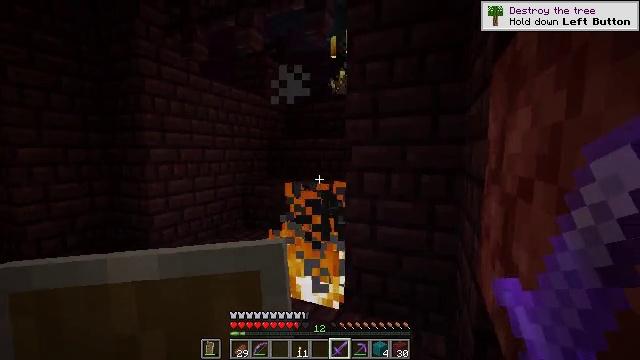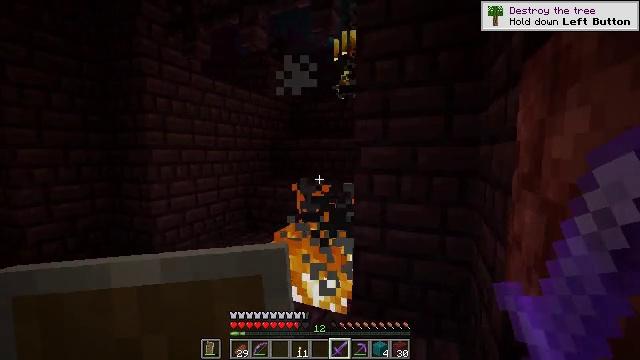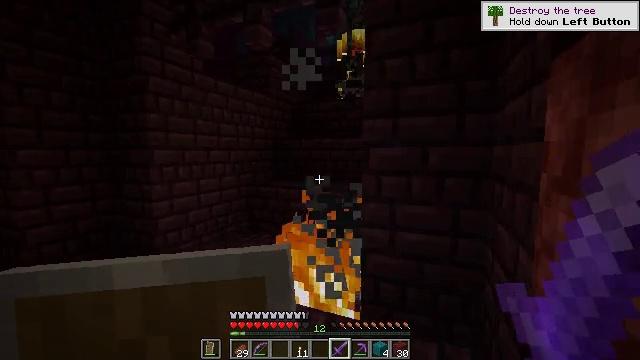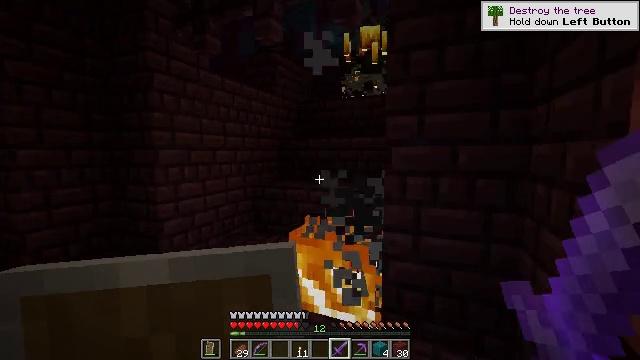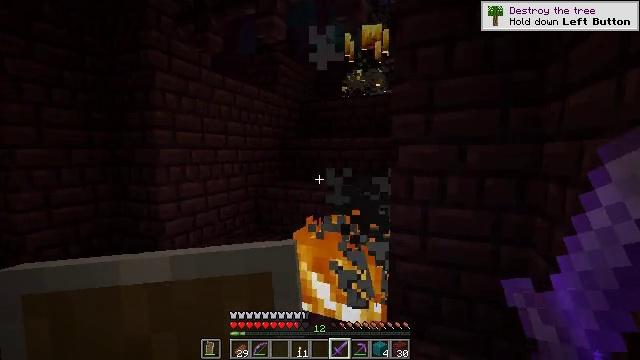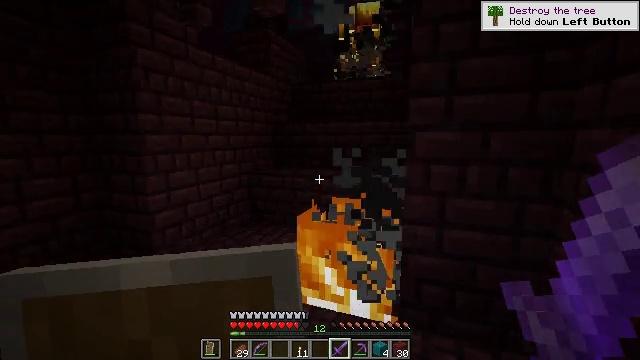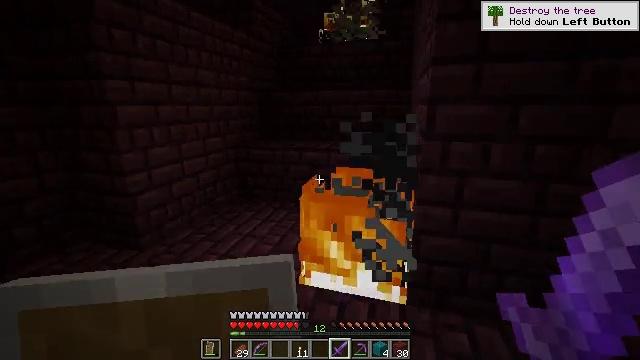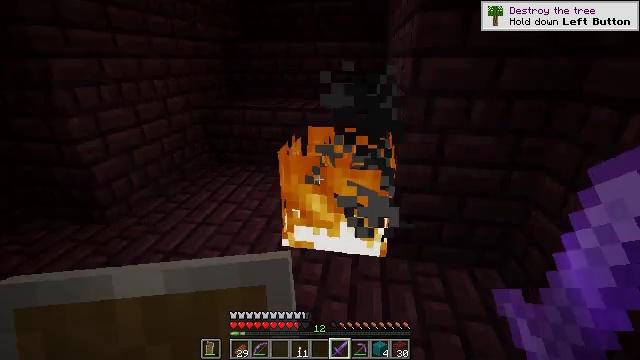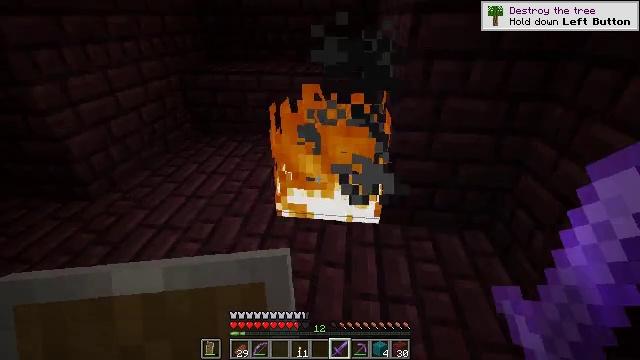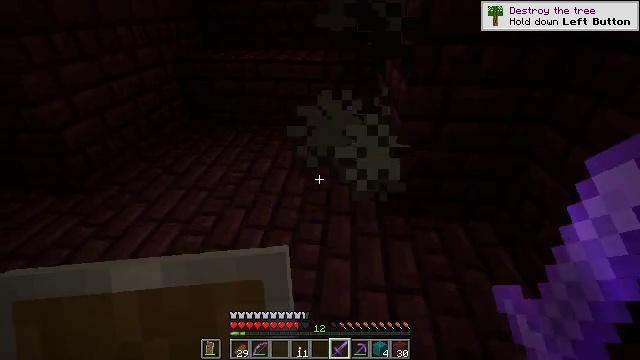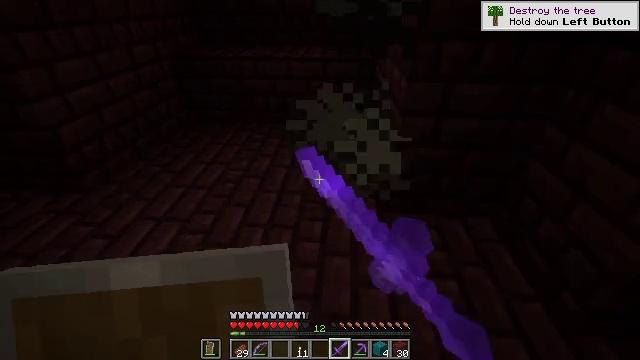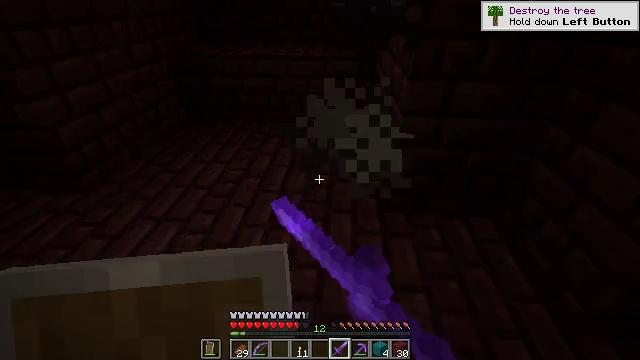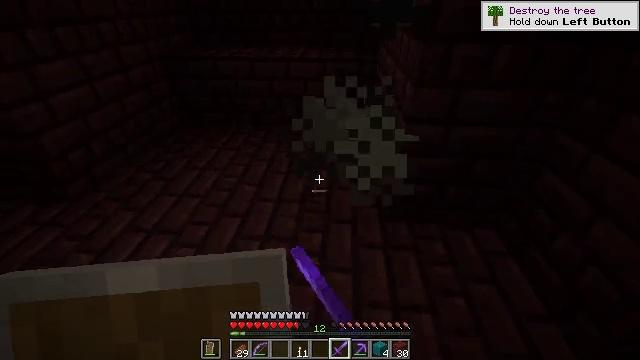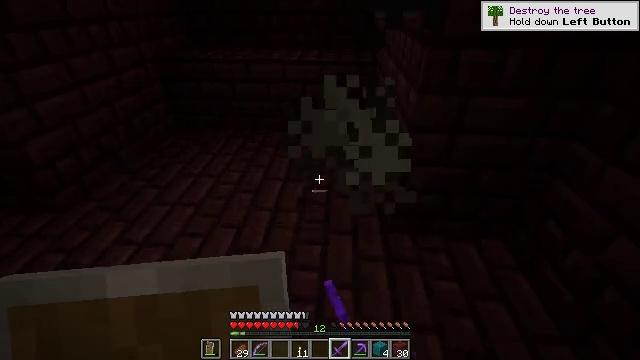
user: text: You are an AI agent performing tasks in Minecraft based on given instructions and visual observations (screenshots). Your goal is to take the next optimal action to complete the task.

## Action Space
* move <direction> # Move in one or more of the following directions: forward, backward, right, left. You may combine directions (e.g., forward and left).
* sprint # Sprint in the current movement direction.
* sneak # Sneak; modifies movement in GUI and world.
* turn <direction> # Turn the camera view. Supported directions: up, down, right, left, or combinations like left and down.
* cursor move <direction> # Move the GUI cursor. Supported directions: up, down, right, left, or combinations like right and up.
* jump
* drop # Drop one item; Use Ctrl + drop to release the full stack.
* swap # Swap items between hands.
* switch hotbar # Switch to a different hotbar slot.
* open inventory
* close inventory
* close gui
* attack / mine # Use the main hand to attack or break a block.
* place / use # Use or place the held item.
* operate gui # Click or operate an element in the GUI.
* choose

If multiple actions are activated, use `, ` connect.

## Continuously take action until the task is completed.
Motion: motion action
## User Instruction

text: Clear the fire from the area.
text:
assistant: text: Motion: move forward and move left
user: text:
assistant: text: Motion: move forward and move left
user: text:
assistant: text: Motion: move forward and move left
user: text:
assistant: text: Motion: move forward and move left
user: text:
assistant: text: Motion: move forward and move left, turn right and down
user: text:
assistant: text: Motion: move forward and move left, turn right and down
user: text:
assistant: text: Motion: turn right and down
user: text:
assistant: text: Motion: turn right and down
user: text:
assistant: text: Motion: turn down, attack / mine
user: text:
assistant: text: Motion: attack / mine
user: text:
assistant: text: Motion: move forward, attack / mine
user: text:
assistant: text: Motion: move forward
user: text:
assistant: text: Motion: no_op
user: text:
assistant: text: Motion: no_op